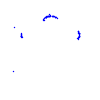
Particle: pion